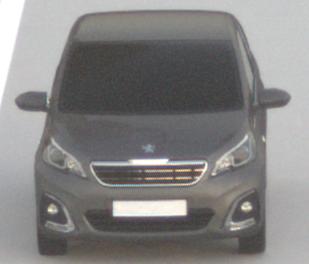
Make: Peugeot
Model: 108 1.0 VTi 68
Detailed model: 108
Model produced from: 2015/03
Model produced until: 2016/10
Doors: 3
Color: gray
Road condition: dry road
Daytime: sunrise or sunset
Contrast: low contrast